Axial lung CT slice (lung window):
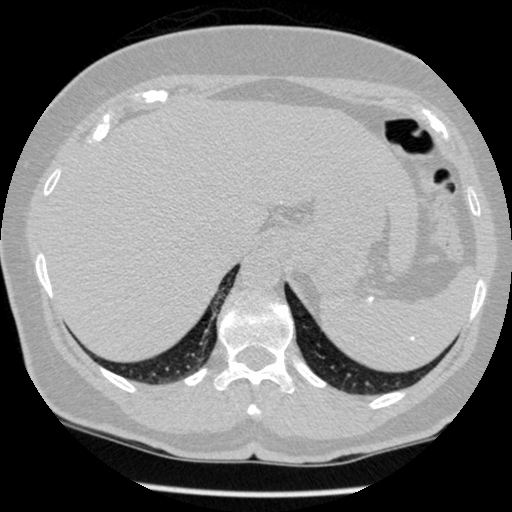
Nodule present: no